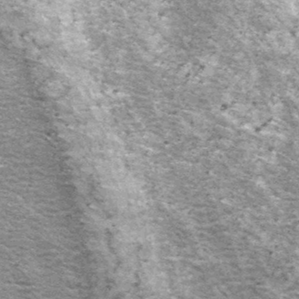
Label: frost